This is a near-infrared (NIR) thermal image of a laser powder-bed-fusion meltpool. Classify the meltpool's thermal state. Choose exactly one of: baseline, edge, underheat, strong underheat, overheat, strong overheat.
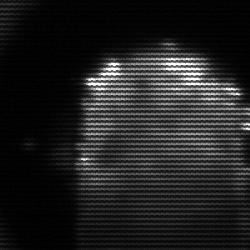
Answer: baseline